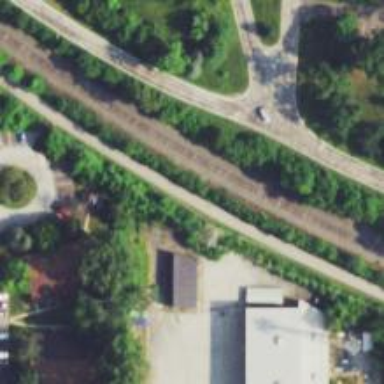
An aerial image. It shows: Railway crossing.